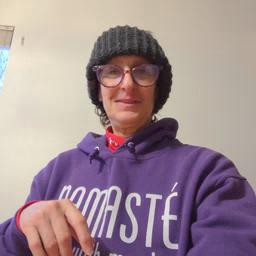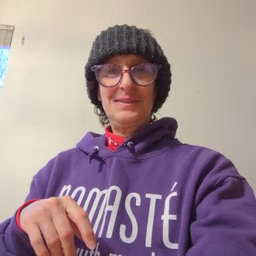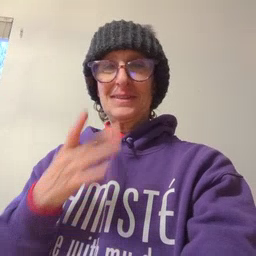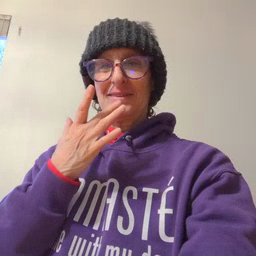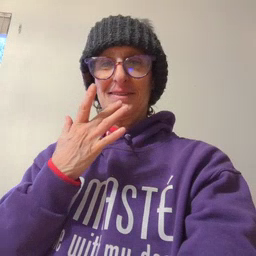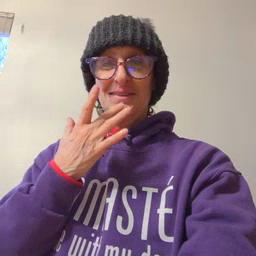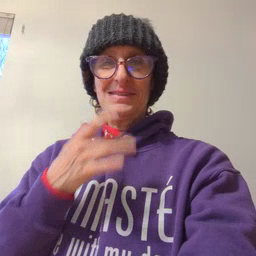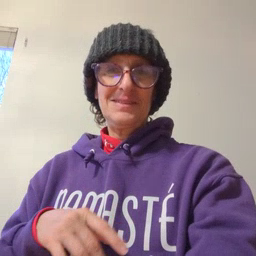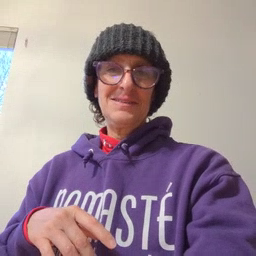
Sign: taste